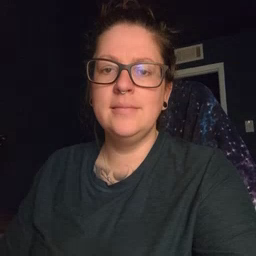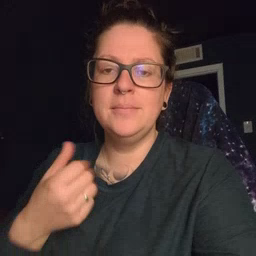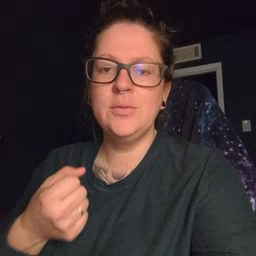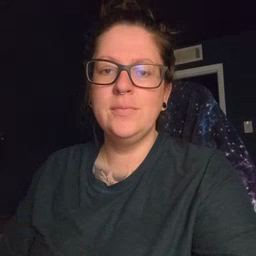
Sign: milk